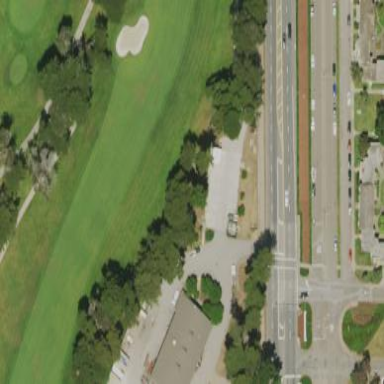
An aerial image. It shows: Grassy area designated as golf fairway.